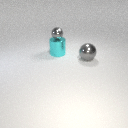
large cyan metal cylinder behind large gray metal sphere